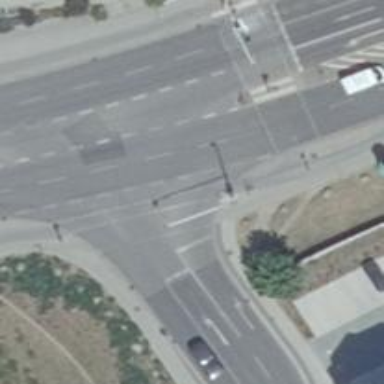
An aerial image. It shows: Road with traffic signals. The crossing also has traffic signals in the form of signal.